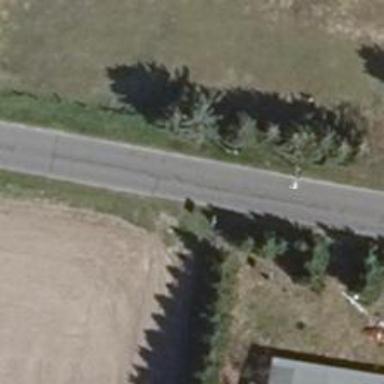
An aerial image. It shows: Row of evergreen needle-leaved trees.